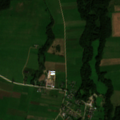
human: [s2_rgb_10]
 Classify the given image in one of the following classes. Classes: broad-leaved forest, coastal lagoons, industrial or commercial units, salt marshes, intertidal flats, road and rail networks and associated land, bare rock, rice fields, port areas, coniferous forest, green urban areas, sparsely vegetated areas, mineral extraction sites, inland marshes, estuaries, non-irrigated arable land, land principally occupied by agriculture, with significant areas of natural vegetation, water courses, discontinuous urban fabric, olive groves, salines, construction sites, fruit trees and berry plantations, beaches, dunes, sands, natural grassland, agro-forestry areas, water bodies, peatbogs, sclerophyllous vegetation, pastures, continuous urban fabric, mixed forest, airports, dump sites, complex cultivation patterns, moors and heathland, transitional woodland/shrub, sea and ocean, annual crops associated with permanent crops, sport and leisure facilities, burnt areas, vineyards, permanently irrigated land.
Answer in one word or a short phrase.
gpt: discontinuous urban fabric, pastures, mixed forest, transitional woodland/shrub